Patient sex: M
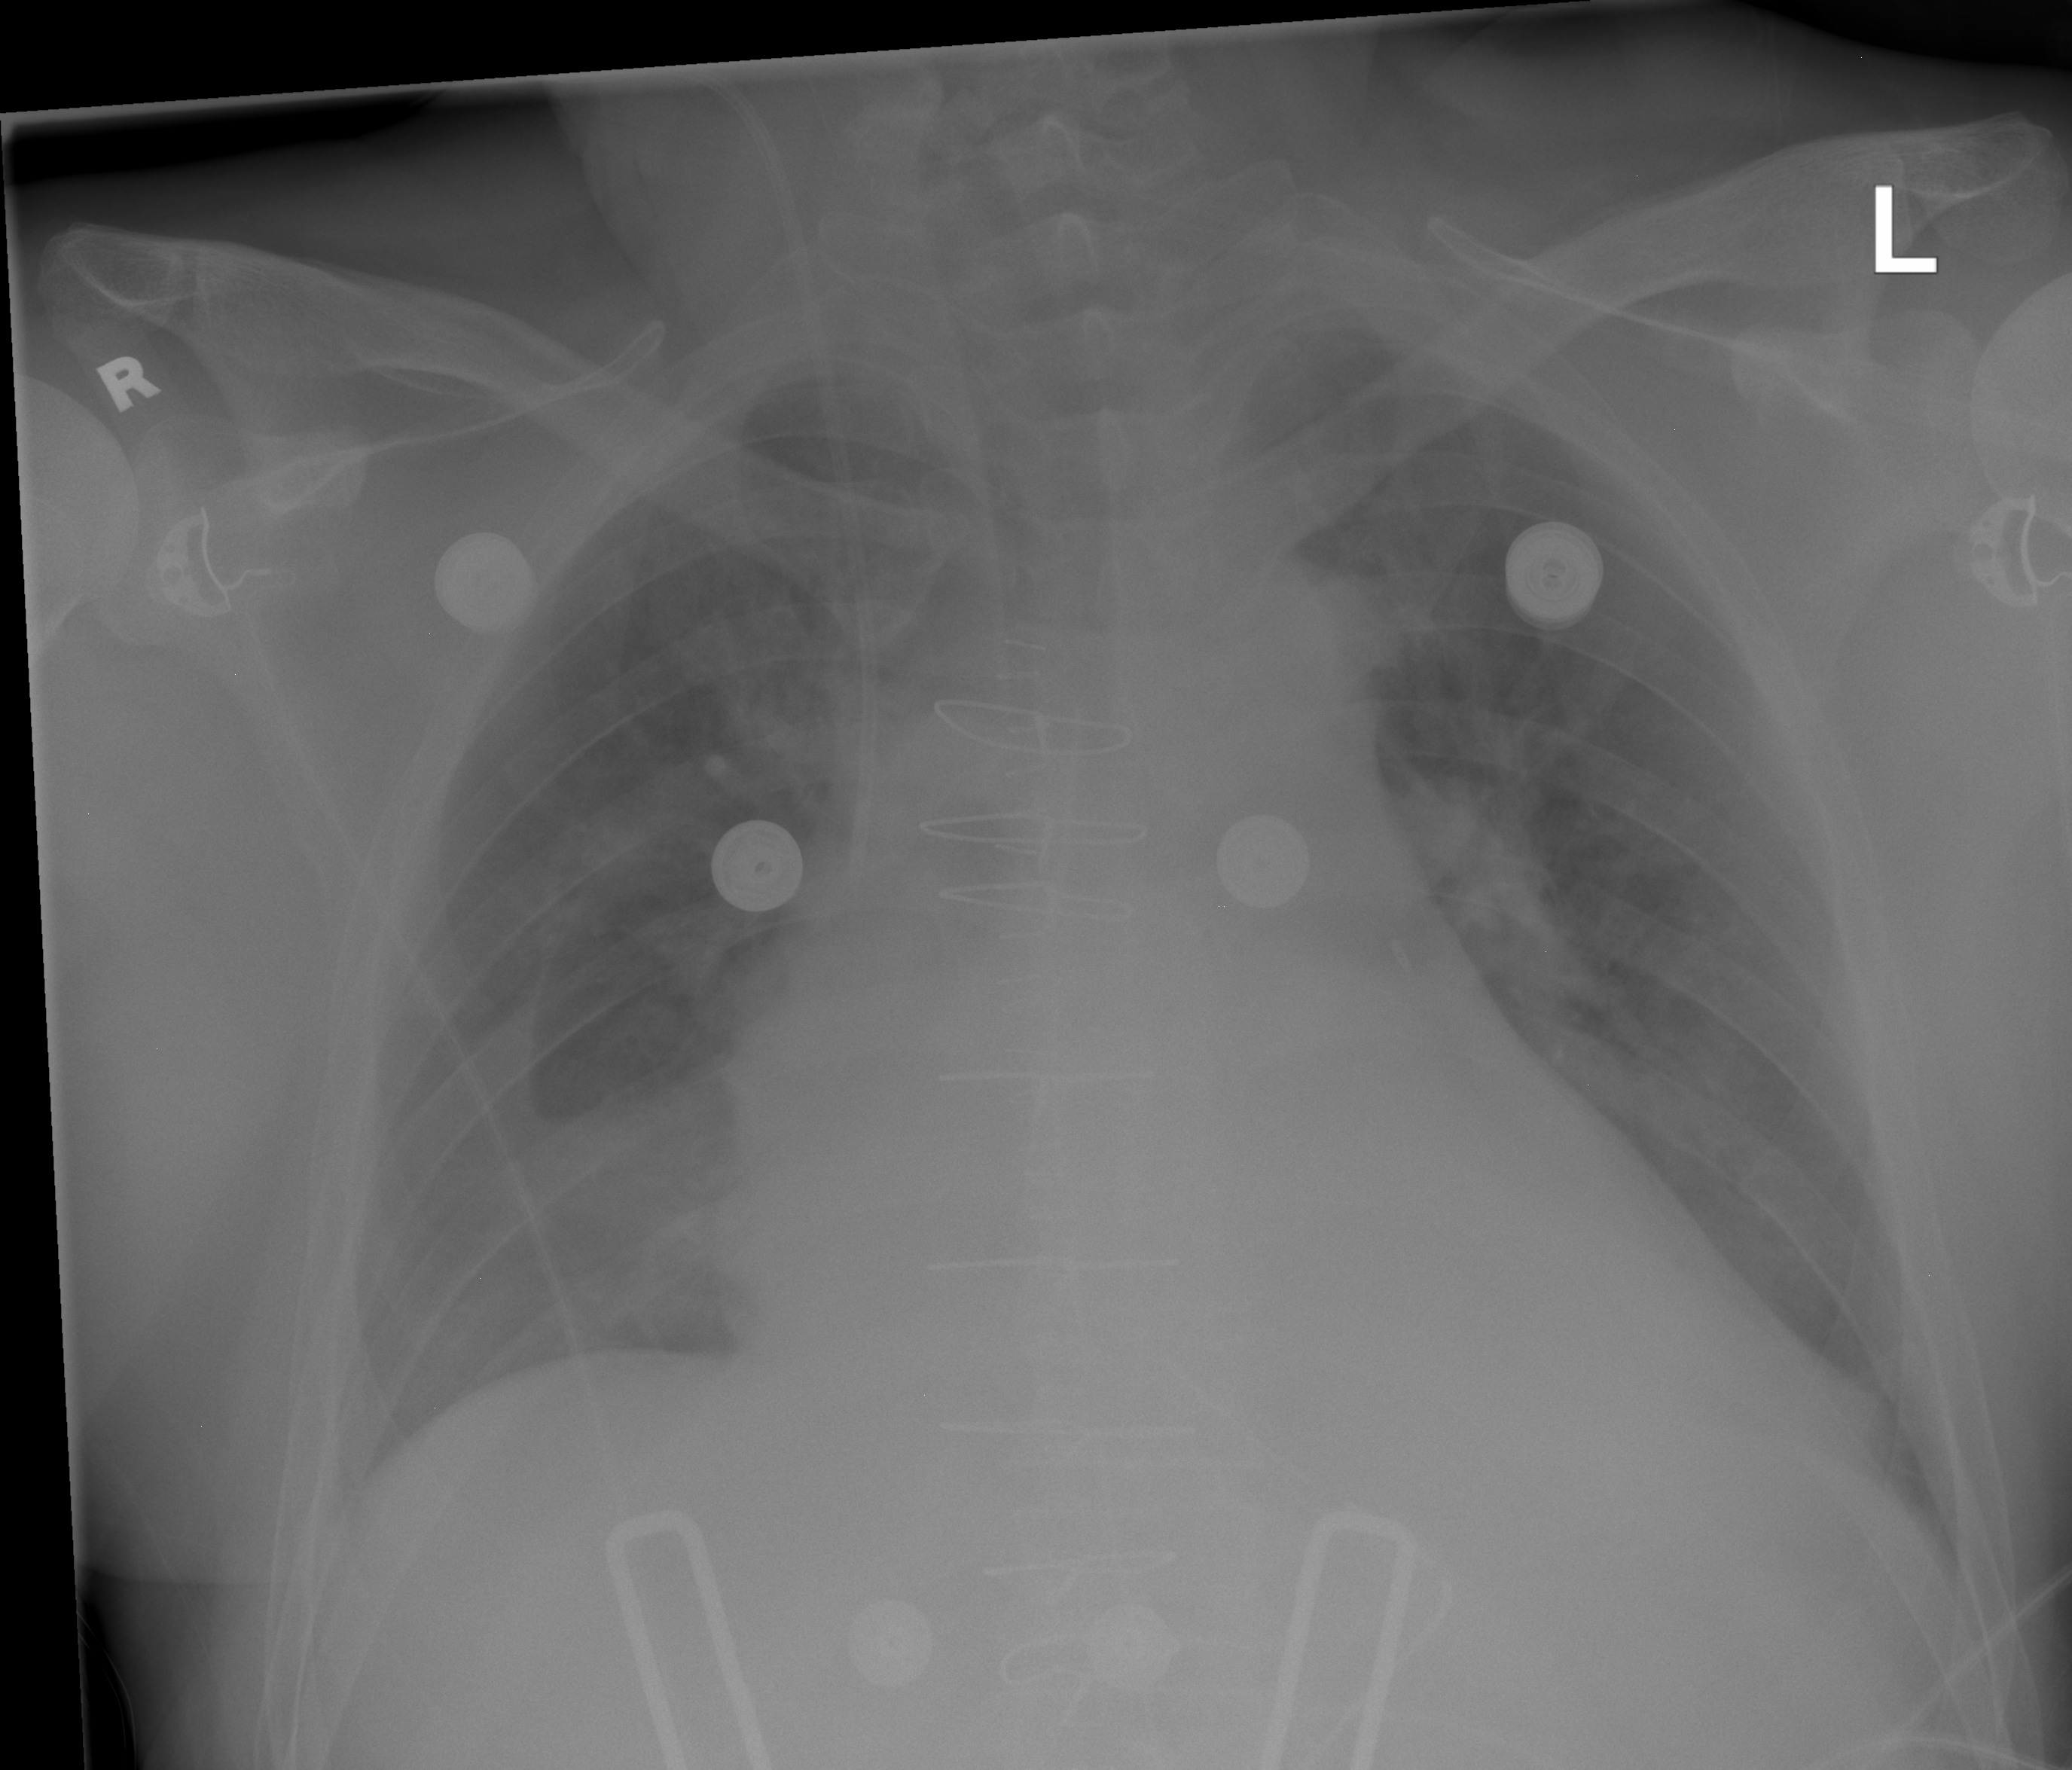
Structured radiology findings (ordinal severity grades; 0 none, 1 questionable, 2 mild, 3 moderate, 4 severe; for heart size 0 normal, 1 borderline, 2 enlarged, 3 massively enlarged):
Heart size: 2
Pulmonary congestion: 2
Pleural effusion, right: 0
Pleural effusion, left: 0
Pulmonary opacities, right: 1
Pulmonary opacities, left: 1
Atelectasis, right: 0
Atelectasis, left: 0